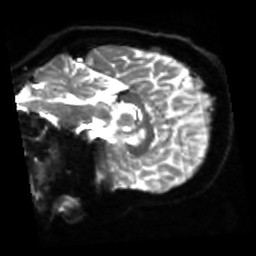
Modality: sbref
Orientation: sagittal
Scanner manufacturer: siemens
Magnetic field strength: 3 T
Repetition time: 4 s
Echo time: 0.0594 s